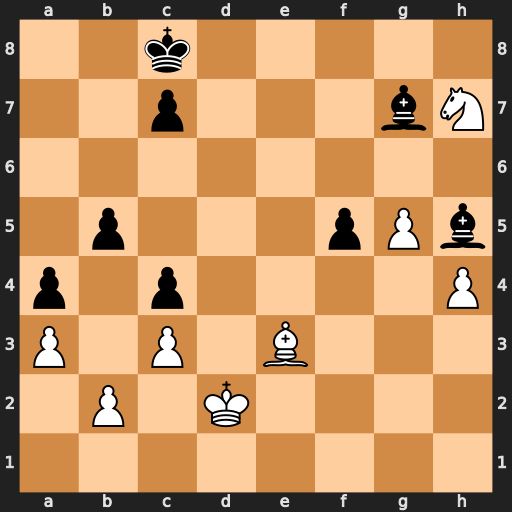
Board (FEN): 2k5/2p3bN/8/1p3pPb/p1p4P/P1P1B3/1P1K4/8
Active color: w
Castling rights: -
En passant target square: -
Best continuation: Bd4 Bxd4 cxd4